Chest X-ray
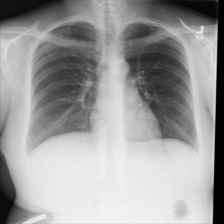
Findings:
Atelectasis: negative
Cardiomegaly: negative
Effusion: negative
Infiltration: negative
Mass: negative
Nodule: negative
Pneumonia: negative
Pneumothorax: negative
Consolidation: negative
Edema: negative
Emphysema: negative
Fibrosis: negative
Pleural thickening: negative
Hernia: negative